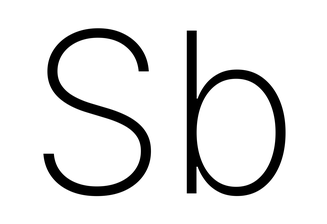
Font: Inter_ExtraLight